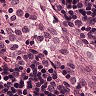
Metastatic tissue present: no